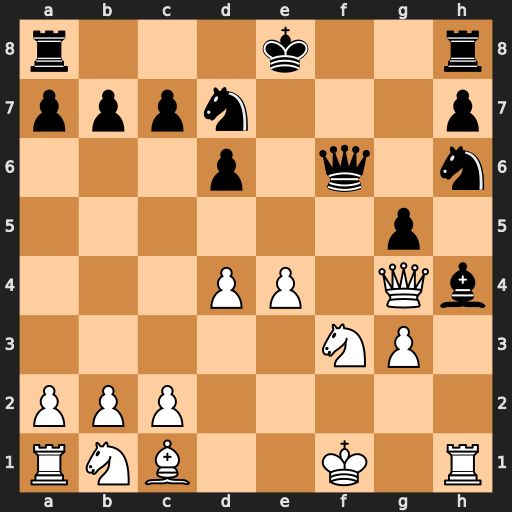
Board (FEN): r3k2r/pppn3p/3p1q1n/6p1/3PP1Qb/5NP1/PPP5/RNB2K1R
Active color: w
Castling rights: kq
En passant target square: -
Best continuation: Qh5+ Qf7 Qxf7+